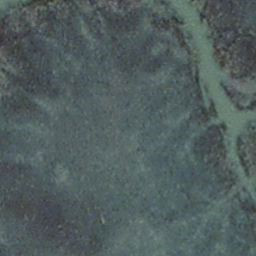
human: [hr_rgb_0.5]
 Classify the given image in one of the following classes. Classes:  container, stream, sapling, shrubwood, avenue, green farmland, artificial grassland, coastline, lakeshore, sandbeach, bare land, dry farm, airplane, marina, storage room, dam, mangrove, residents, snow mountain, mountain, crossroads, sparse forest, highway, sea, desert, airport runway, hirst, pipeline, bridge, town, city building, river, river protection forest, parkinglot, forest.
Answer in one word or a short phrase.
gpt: stream